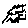
Label: cloud